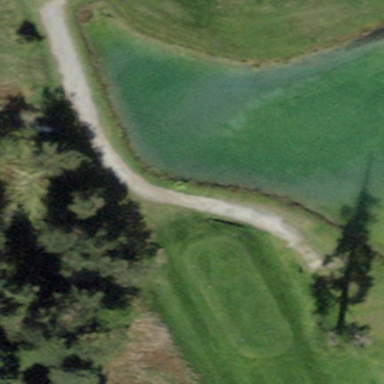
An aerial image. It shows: Water hazard in golf course. The hazard is natural water feature.